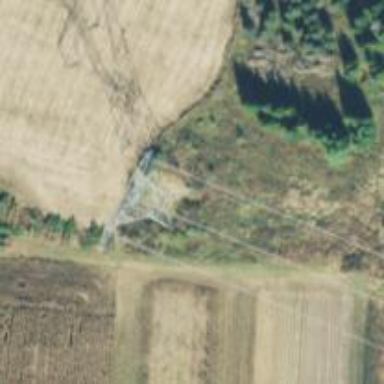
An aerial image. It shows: Lattice structure tower.